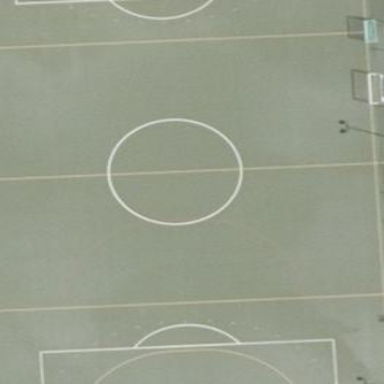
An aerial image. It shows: Grass pitch designated for soccer.